Question: I'm running into trouble with this Web Server I wrote in Java. For some reason, instead of sending the "200 OK" or "404 Not Found" solely to the browser, they're written onto whatever file is being retrieved. For example, if I try to get an index.html file, I am returned:

....rather than the browser trying to compile the HTML.
It's even worse when trying to get an image, as the file becomes corrupt from the server trying to append the "200 OK" & Content-type to it. Can anyone offer any insight as to how to send the status line & content-type separate from the actual HTML/JPG file? The error goes away entirely when I comment out the "os.writeBytes(statusLine)", etc, but I still want to send these messages to the browser...just not merged with the file. Any help would be greatly appreciated.
'''
import java.io.*;
import java.net.*;
import java.util.*;
final class HttpRequest implements Runnable {
final static String CRLF = "
";
Socket socket;
// Constructor
public HttpRequest(Socket socket) throws Exception {
this.socket = socket;
}
// Implement the run() method of the Runnable interface.
public void run() {
try {
processRequest();
} catch (Exception e) {
System.out.println(e);
}
}
private static void sendBytes(FileInputStream fis, OutputStream os)
throws Exception {
// Construct a 1K buffer to hold bytes on their way to the socket.
byte[] buffer = new byte[1024];
int bytes = 0;
// Copy requested file into the socket's output stream.
while((bytes = fis.read(buffer)) != -1 ) {
os.write(buffer, 0, bytes);
}
}
private static String contentType(String fileName) {
if(fileName.endsWith(".htm") || fileName.endsWith(".html")) {
return "text/html";
}
if(fileName.endsWith(".jpeg") || fileName.endsWith(".jpg")) {
return "image/jpeg";
}
if(fileName.endsWith(".gif")) {
return "image/gif";
}
return "application/octet-stream";
}
private void processRequest() throws Exception {
// Get a reference to the socket's input and output streams.
InputStream is = socket.getInputStream();
DataOutputStream os = new DataOutputStream(socket.getOutputStream());
// Set up input stream filters.
BufferedReader br = new BufferedReader(new InputStreamReader(is));
// Get the request line of the HTTP request message.
String requestLine = new String(br.readLine());
// Display the request line.
System.out.println();
System.out.println(requestLine);
// Get and display the header lines.
String headerLine = null;
while ((headerLine = br.readLine()).length() != 0) {
System.out.println(headerLine);
}
// Extract the filename from the request line.
StringTokenizer tokens = new StringTokenizer(requestLine);
tokens.nextToken(); // skip over the method, which should be "GET"
String fileName = tokens.nextToken();
// Prepend a "." so that file request is within the current directory.
fileName = "." + fileName;
// Open the requested file.
FileInputStream fis = null;
boolean fileExists = true;
try {
fis = new FileInputStream(fileName);
} catch (FileNotFoundException e) {
fileExists = false;
}
// Construct the response message.
String statusLine = null;
String contentTypeLine = null;
String entityBody = null;
if (fileExists) {
statusLine = "200 OK" + CRLF;
contentTypeLine = "Content-type: " +
contentType( fileName ) + CRLF;
} else {
statusLine = "404 NOT FOUND" + CRLF;
contentTypeLine = "Content Not Found!" + CRLF;
entityBody = "<HTML>" +
"<HEAD><TITLE>Not Found</TITLE></HEAD>" +
"<BODY>Not Found</BODY></HTML>";
}
// Send the status line.
os.writeBytes(statusLine);
// Send the content type line.
os.writeBytes(contentTypeLine);
// Send a blank line to indicate the end of the header lines.
os.writeBytes(CRLF);
// Send the entity body.
if (fileExists) {
sendBytes(fis, os);
fis.close();
} else {
os.writeBytes("File DNE: Content Not Found!");
}
// Close streams and socket.
os.close();
br.close();
socket.close();
}
public static void main(String[] args) throws Exception {
final ServerSocket ss = new ServerSocket(6789);
while (true)
new HttpRequest(ss.accept()).run();
}
}
'''
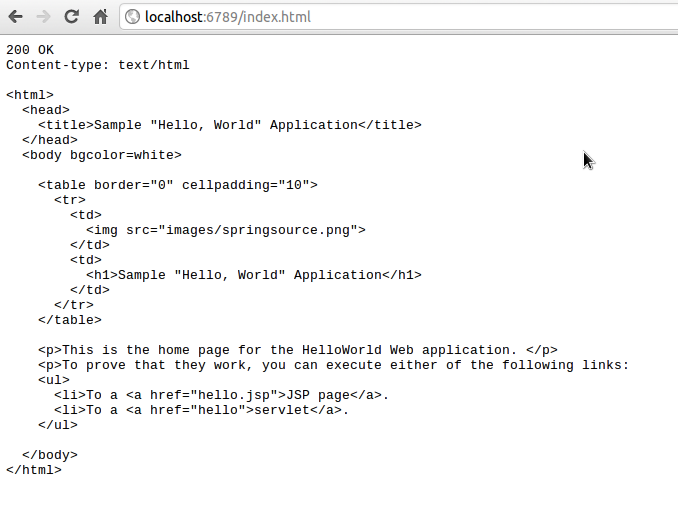
Answer: I believe you are missing a CRLF. Isn't there an extra one needed, at the end of status line
200 OK
Content-Type: xxxx
OF course you could read the HTTP spec, or do a wireshark trace :)
Update: Yes, you have a lot of issues. Read <URL> for a simple
summary.
But anyway you need to say "HTTP/1.0 200 OK" for example
'''
http://www.somehost.com/path/file.html
'''
first open a socket to the host www.somehost.com, port 80 (use the default port of 80 because none is specified in the URL). Then, send something like the following through the socket:
'''
GET /path/file.html HTTP/1.0
From: someuser@jmarshall.com
User-Agent: HTTPTool/1.0
[blank line here]
'''
The server should respond with something like the following, sent back through the same socket:
'''
HTTP/1.0 200 OK
Date: Fri, 31 Dec 1999 23:59:59 GMT
Content-Type: text/html
Content-Length: 1354
<html>
<body>
<h1>Happy New Millennium!</h1>
(more file contents)
.
.
.
</body>
</html>
'''